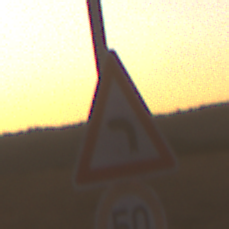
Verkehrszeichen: KurveLinks
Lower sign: Geschwindigkeit50
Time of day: SunriseSunset
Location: Outdoor (Nature)
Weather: PartlyCloudy
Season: NotSpecified
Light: Natural